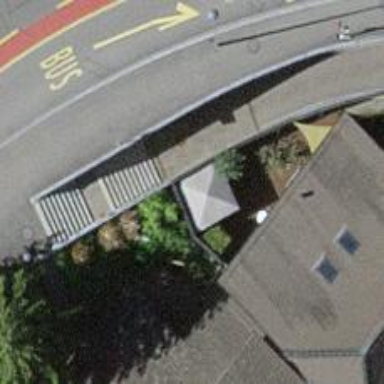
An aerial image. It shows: Road with steps.